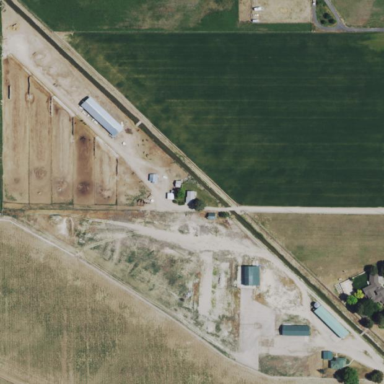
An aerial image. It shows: Farmyard area.